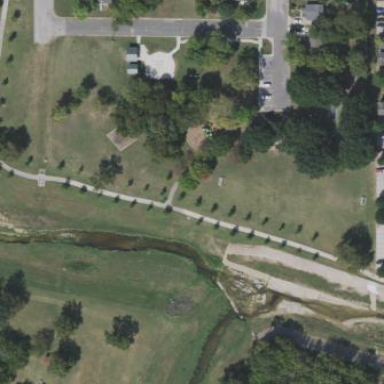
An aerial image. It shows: Park with picnic tables.